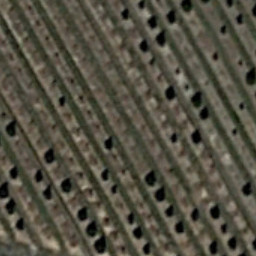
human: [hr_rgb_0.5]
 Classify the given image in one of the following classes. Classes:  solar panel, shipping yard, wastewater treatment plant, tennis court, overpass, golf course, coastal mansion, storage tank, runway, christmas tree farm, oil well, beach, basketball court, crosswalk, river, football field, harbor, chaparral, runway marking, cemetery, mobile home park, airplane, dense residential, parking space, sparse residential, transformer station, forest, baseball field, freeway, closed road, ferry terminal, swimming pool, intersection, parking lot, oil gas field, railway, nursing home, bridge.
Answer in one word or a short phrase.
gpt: christmas tree farm